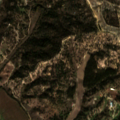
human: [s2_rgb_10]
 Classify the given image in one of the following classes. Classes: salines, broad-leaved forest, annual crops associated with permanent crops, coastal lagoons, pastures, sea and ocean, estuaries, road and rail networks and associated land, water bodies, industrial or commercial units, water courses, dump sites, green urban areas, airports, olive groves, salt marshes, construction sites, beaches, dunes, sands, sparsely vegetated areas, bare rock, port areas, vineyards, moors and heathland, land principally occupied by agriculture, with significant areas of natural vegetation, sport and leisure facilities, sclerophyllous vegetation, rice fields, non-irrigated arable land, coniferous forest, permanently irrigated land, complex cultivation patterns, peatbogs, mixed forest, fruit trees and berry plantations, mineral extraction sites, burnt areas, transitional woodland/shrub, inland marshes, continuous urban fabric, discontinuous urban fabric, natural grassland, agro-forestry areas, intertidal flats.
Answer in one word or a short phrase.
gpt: permanently irrigated land, agro-forestry areas, broad-leaved forest, transitional woodland/shrub